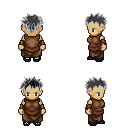
a pixel art fantasy rpg character, female body template, human, tanned skin, brown tunic, robe skirt, gray bedhead hairstyle, cloth bracers, ghillies, four views (front, back, left, right), 2x2 character sprite sheet, small pixel art, hard edges, no anti-aliasing